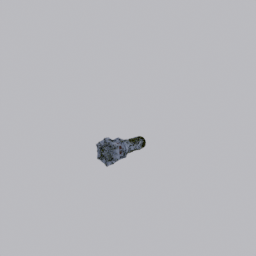
Label: lighting